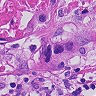
Metastatic tissue present: yes